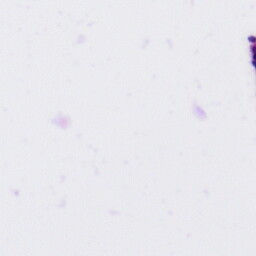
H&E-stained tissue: Tonsil